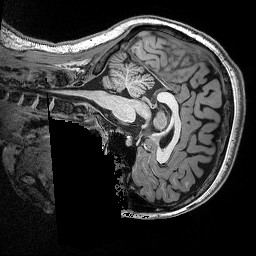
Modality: T1w
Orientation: sagittal
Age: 21
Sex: female